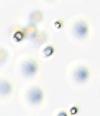
Label: Phaeocystis